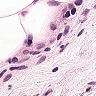
Metastatic tissue present: yes